Question: I trying some stuffs with android as i am learning android development, now i have a scenario here.
-
Layout is as below

Now what i want is when the user clicks the button the date should increase by say 20 days
how can i do this.
i am unable to start...please help
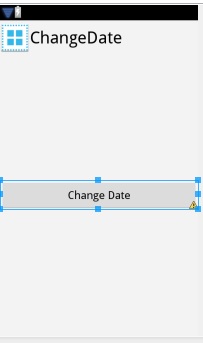
Answer: As I already said that's impossible. You need the 'SET_TIME' permission and that permission is granted by system only to applications that are in the Android system image. If You are able to gain that privilege you can easily change with the AlarmManager. 'SystemClock.setCurrentTimeMillis' write the /dev/allarm file
'''
adb shell ls -l /dev/alarm
crw-rw-r-- system radio 10, 46 2013-06-12 10:46 alarm
'''
- 'c''Character special file (stored in /dev).'- -
system and radio have read and write permissions (rw-, tree bits, int value 6), the others have only the read permission (r, int value 4). So the file permission is '664'. If you can get root user (running 'su'), you can change the permission of this file and wrote in it a new value. A bug report has been filled in order to ask google to allow apps to modify programmatically the mobile date but it has been declied. <URL> the reference